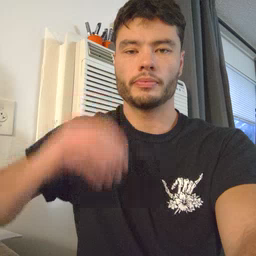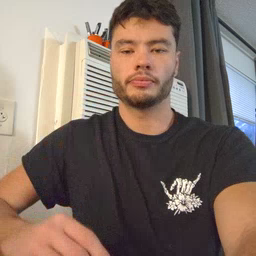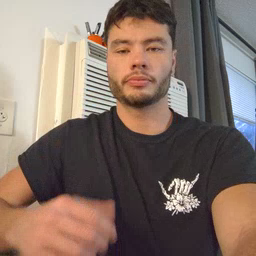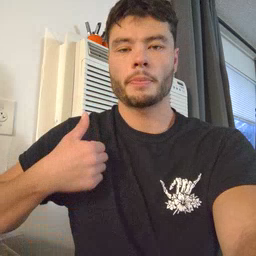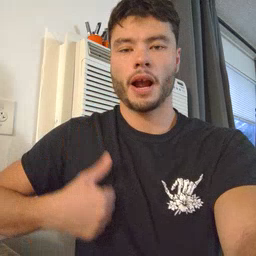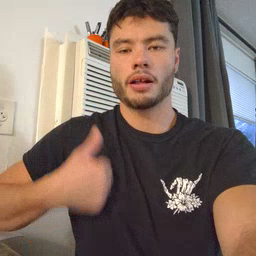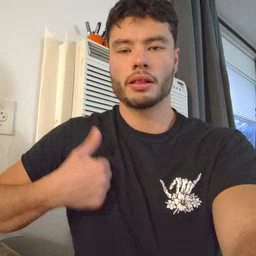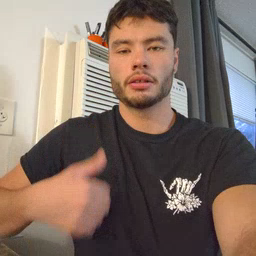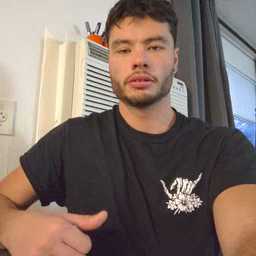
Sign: bath